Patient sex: F
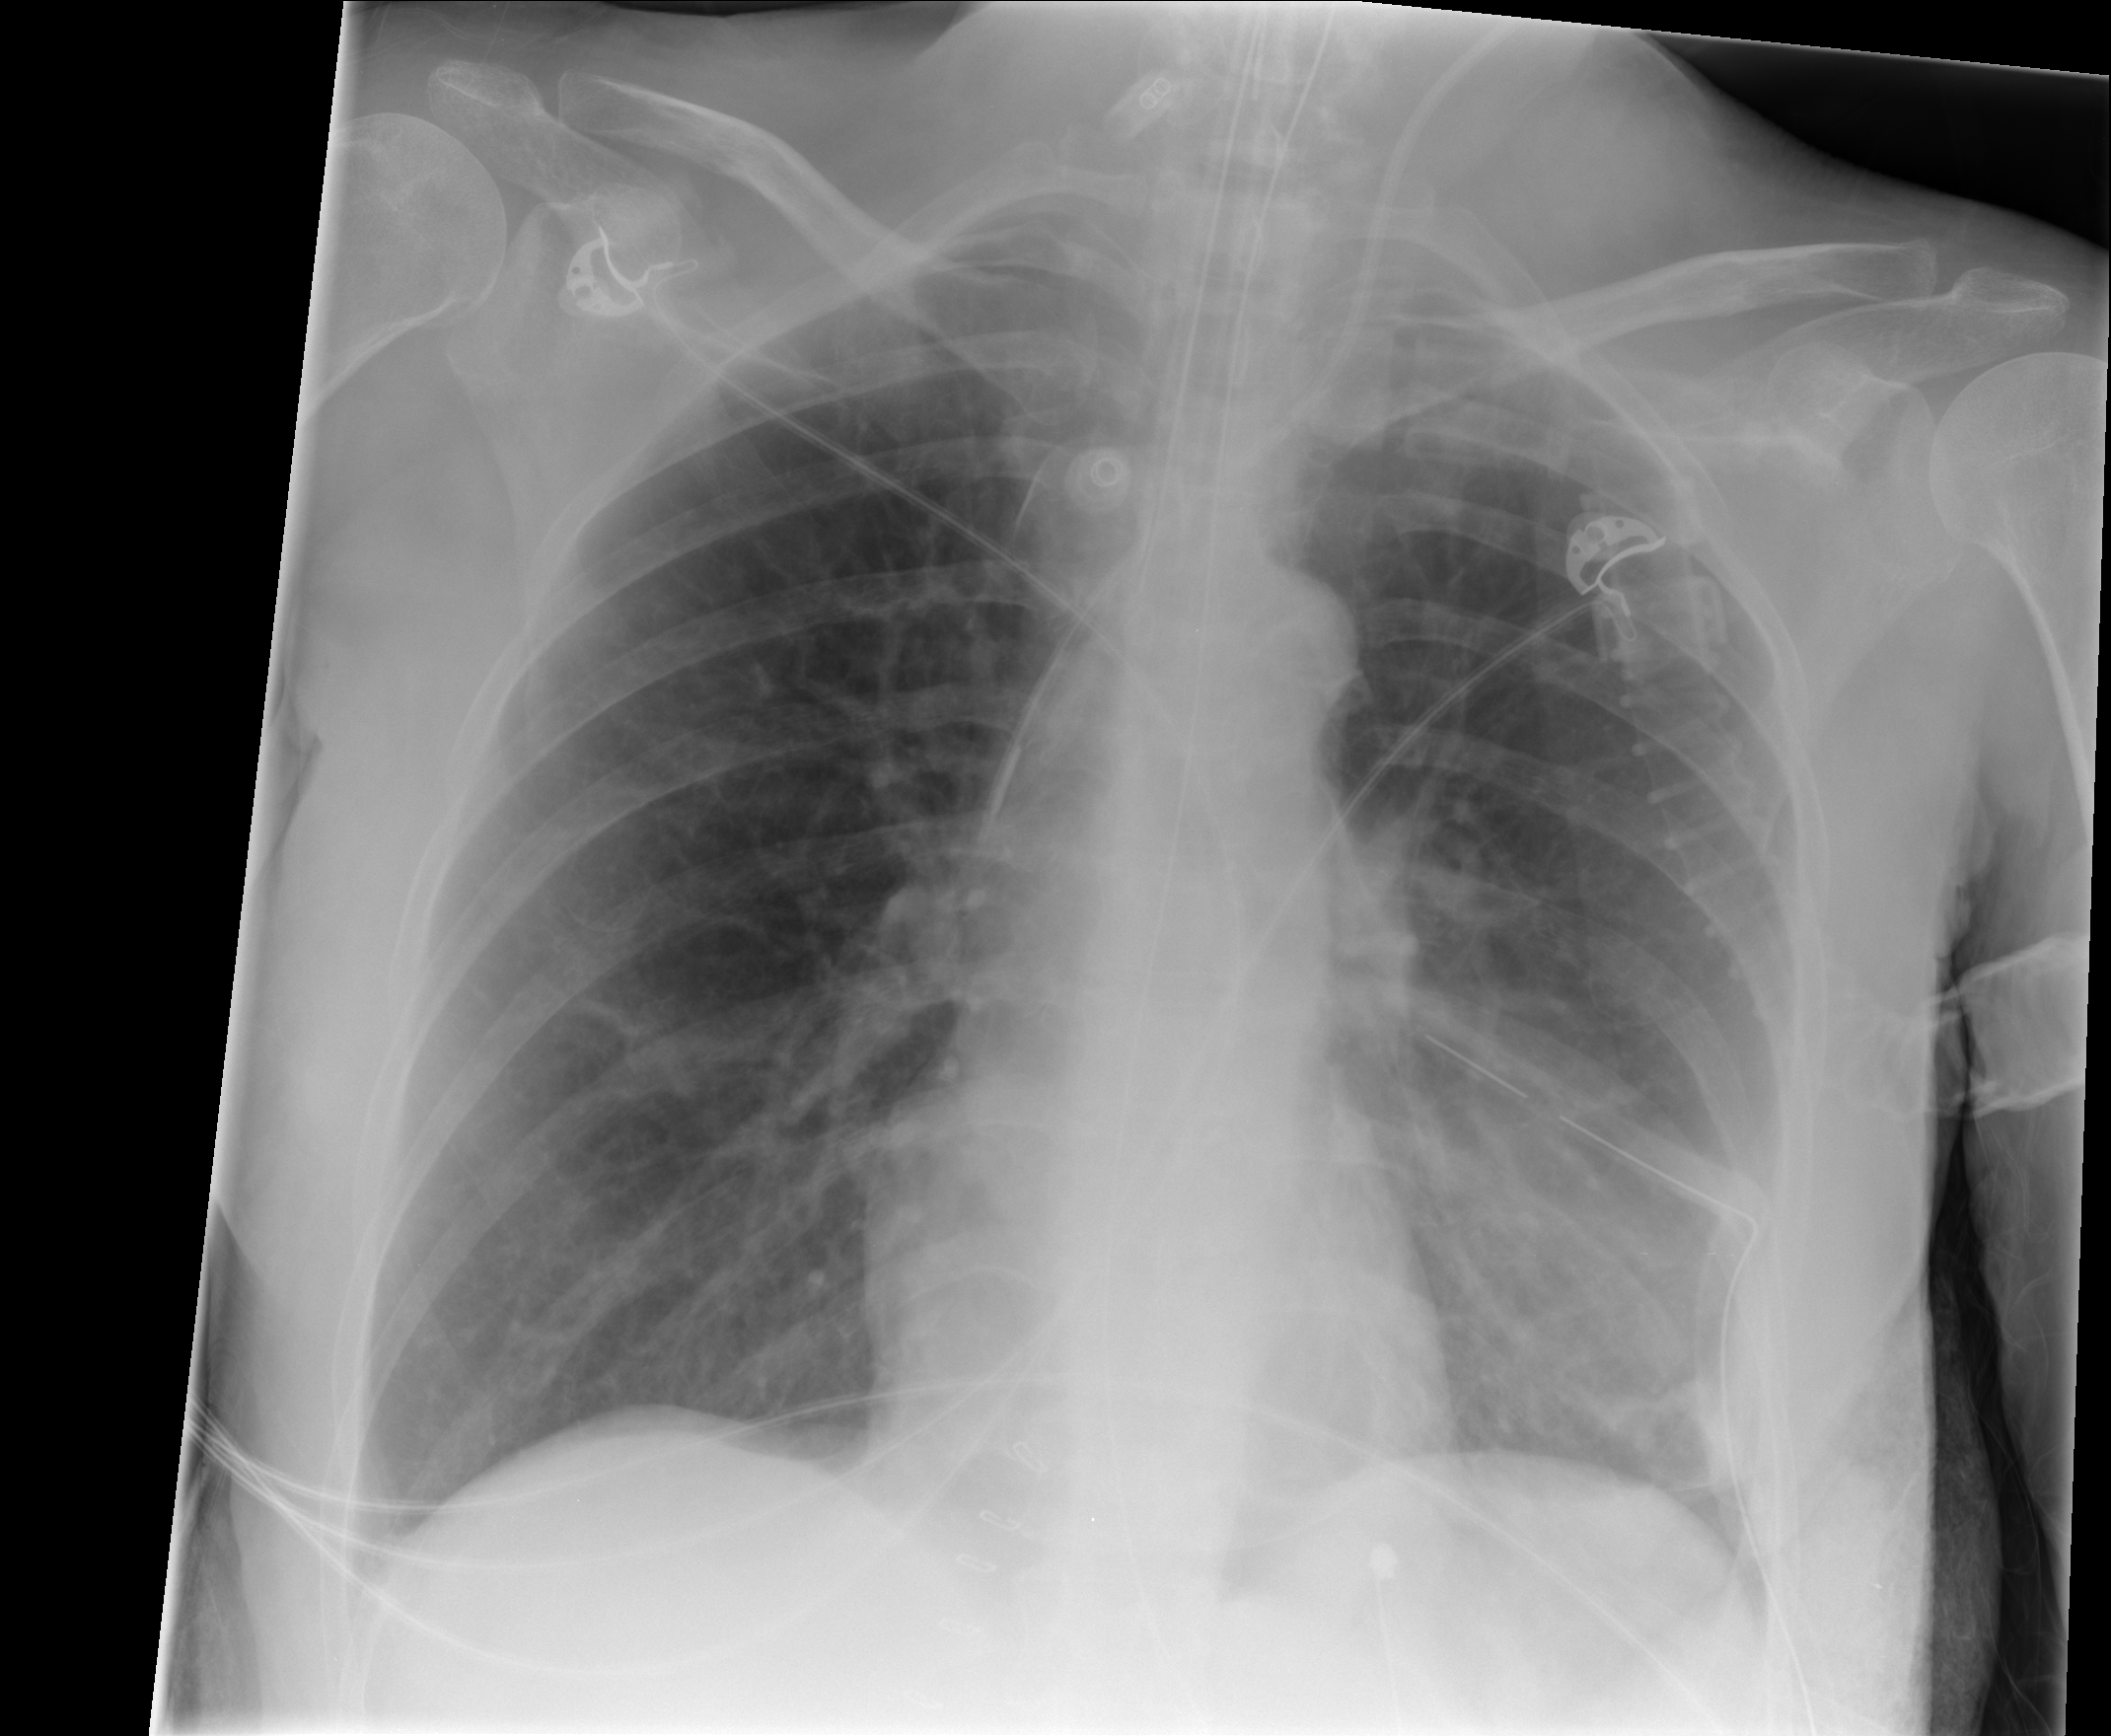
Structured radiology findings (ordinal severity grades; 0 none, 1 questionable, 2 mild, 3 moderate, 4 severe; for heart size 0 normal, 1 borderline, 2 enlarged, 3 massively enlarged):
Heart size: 0
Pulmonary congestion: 0
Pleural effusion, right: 0
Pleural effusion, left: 0
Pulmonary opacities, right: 0
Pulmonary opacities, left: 0
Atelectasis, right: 0
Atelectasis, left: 2